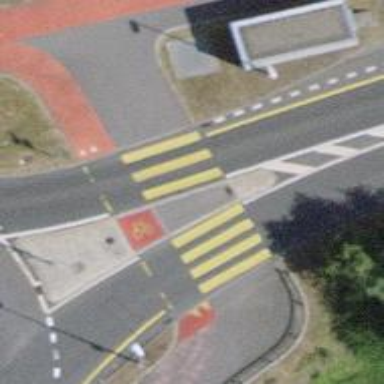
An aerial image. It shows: Crossing on the cycleway.